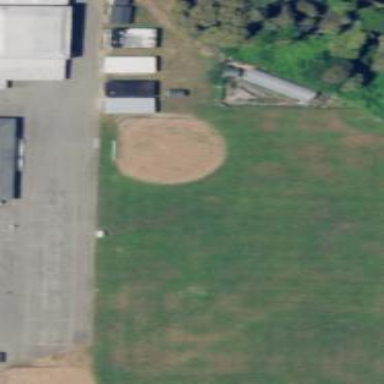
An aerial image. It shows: Baseball pitch for leisure and sports activities.